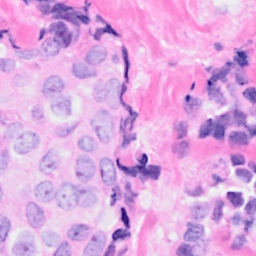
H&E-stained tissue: Breast